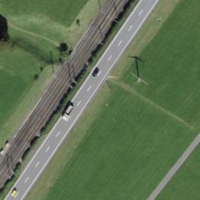
EUNIS habitat code: 57
Species observed at this site:
Silene dioica